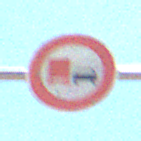
Verkehrszeichen: UeberholverbotKraftfahrzeuge
Umgebung: Outdoor, Nature
Tageszeit: Midday
Wetter: Clear
Licht: Natural
Jahreszeit: NotSpecified
Kontrast: HighContrast